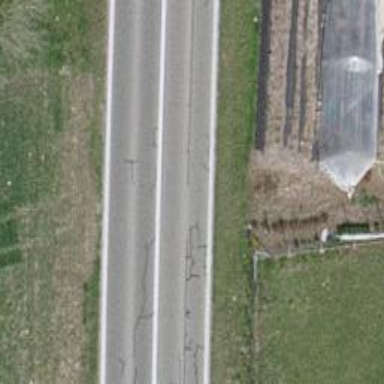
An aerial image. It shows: Primary highway.